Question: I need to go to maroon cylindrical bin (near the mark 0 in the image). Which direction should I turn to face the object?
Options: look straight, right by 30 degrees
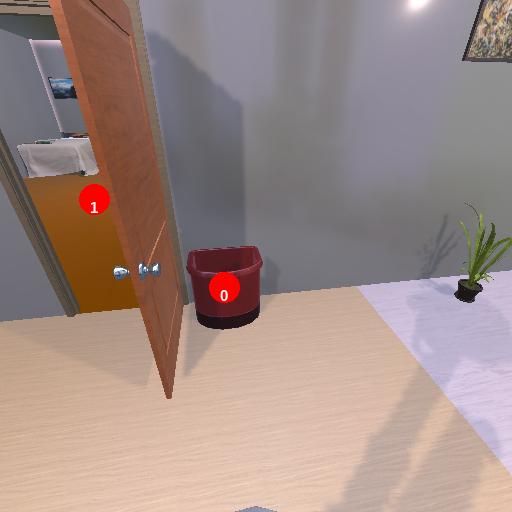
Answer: look straight